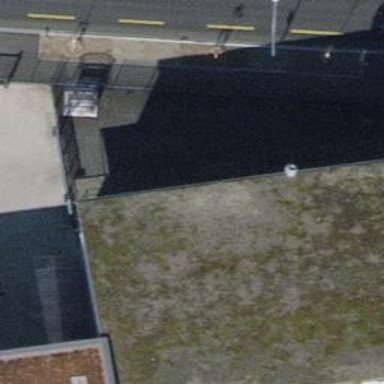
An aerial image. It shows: View of roof of building.